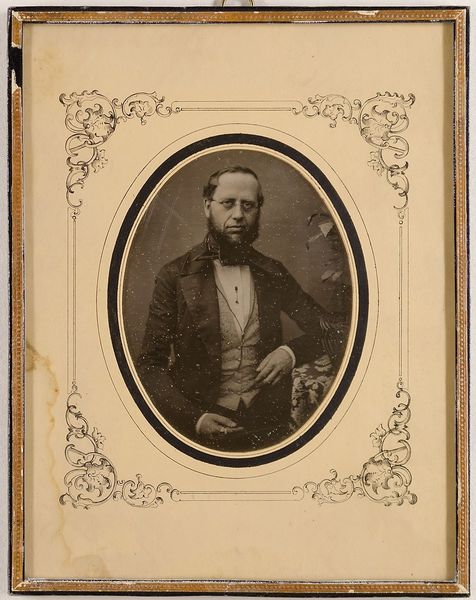
Titel: Unbekannter Mann mit Brille
Standort: Hamburg
Institution: Museum für Kunst und Gewerbe Hamburg
Schlagwörter: mann, portrait, foto, fotografie, photographie, brille, photo, lichtbild, daguerreotypie, bildwerke, angewandte und bildende kunst, hessische systematik, porträt, porträtfotografie, porträtphotographie, hüftbild, augengläser